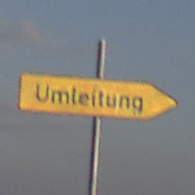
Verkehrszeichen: UmleitungswegweiserRechtsweisend
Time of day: SunriseSunset
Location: Outdoor (Nature)
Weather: PartlyCloudy
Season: NotSpecified
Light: Natural